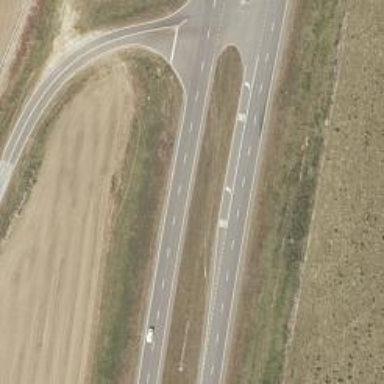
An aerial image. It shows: Trunk expressway with asphalt surface. It is dual carriageway.